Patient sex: F
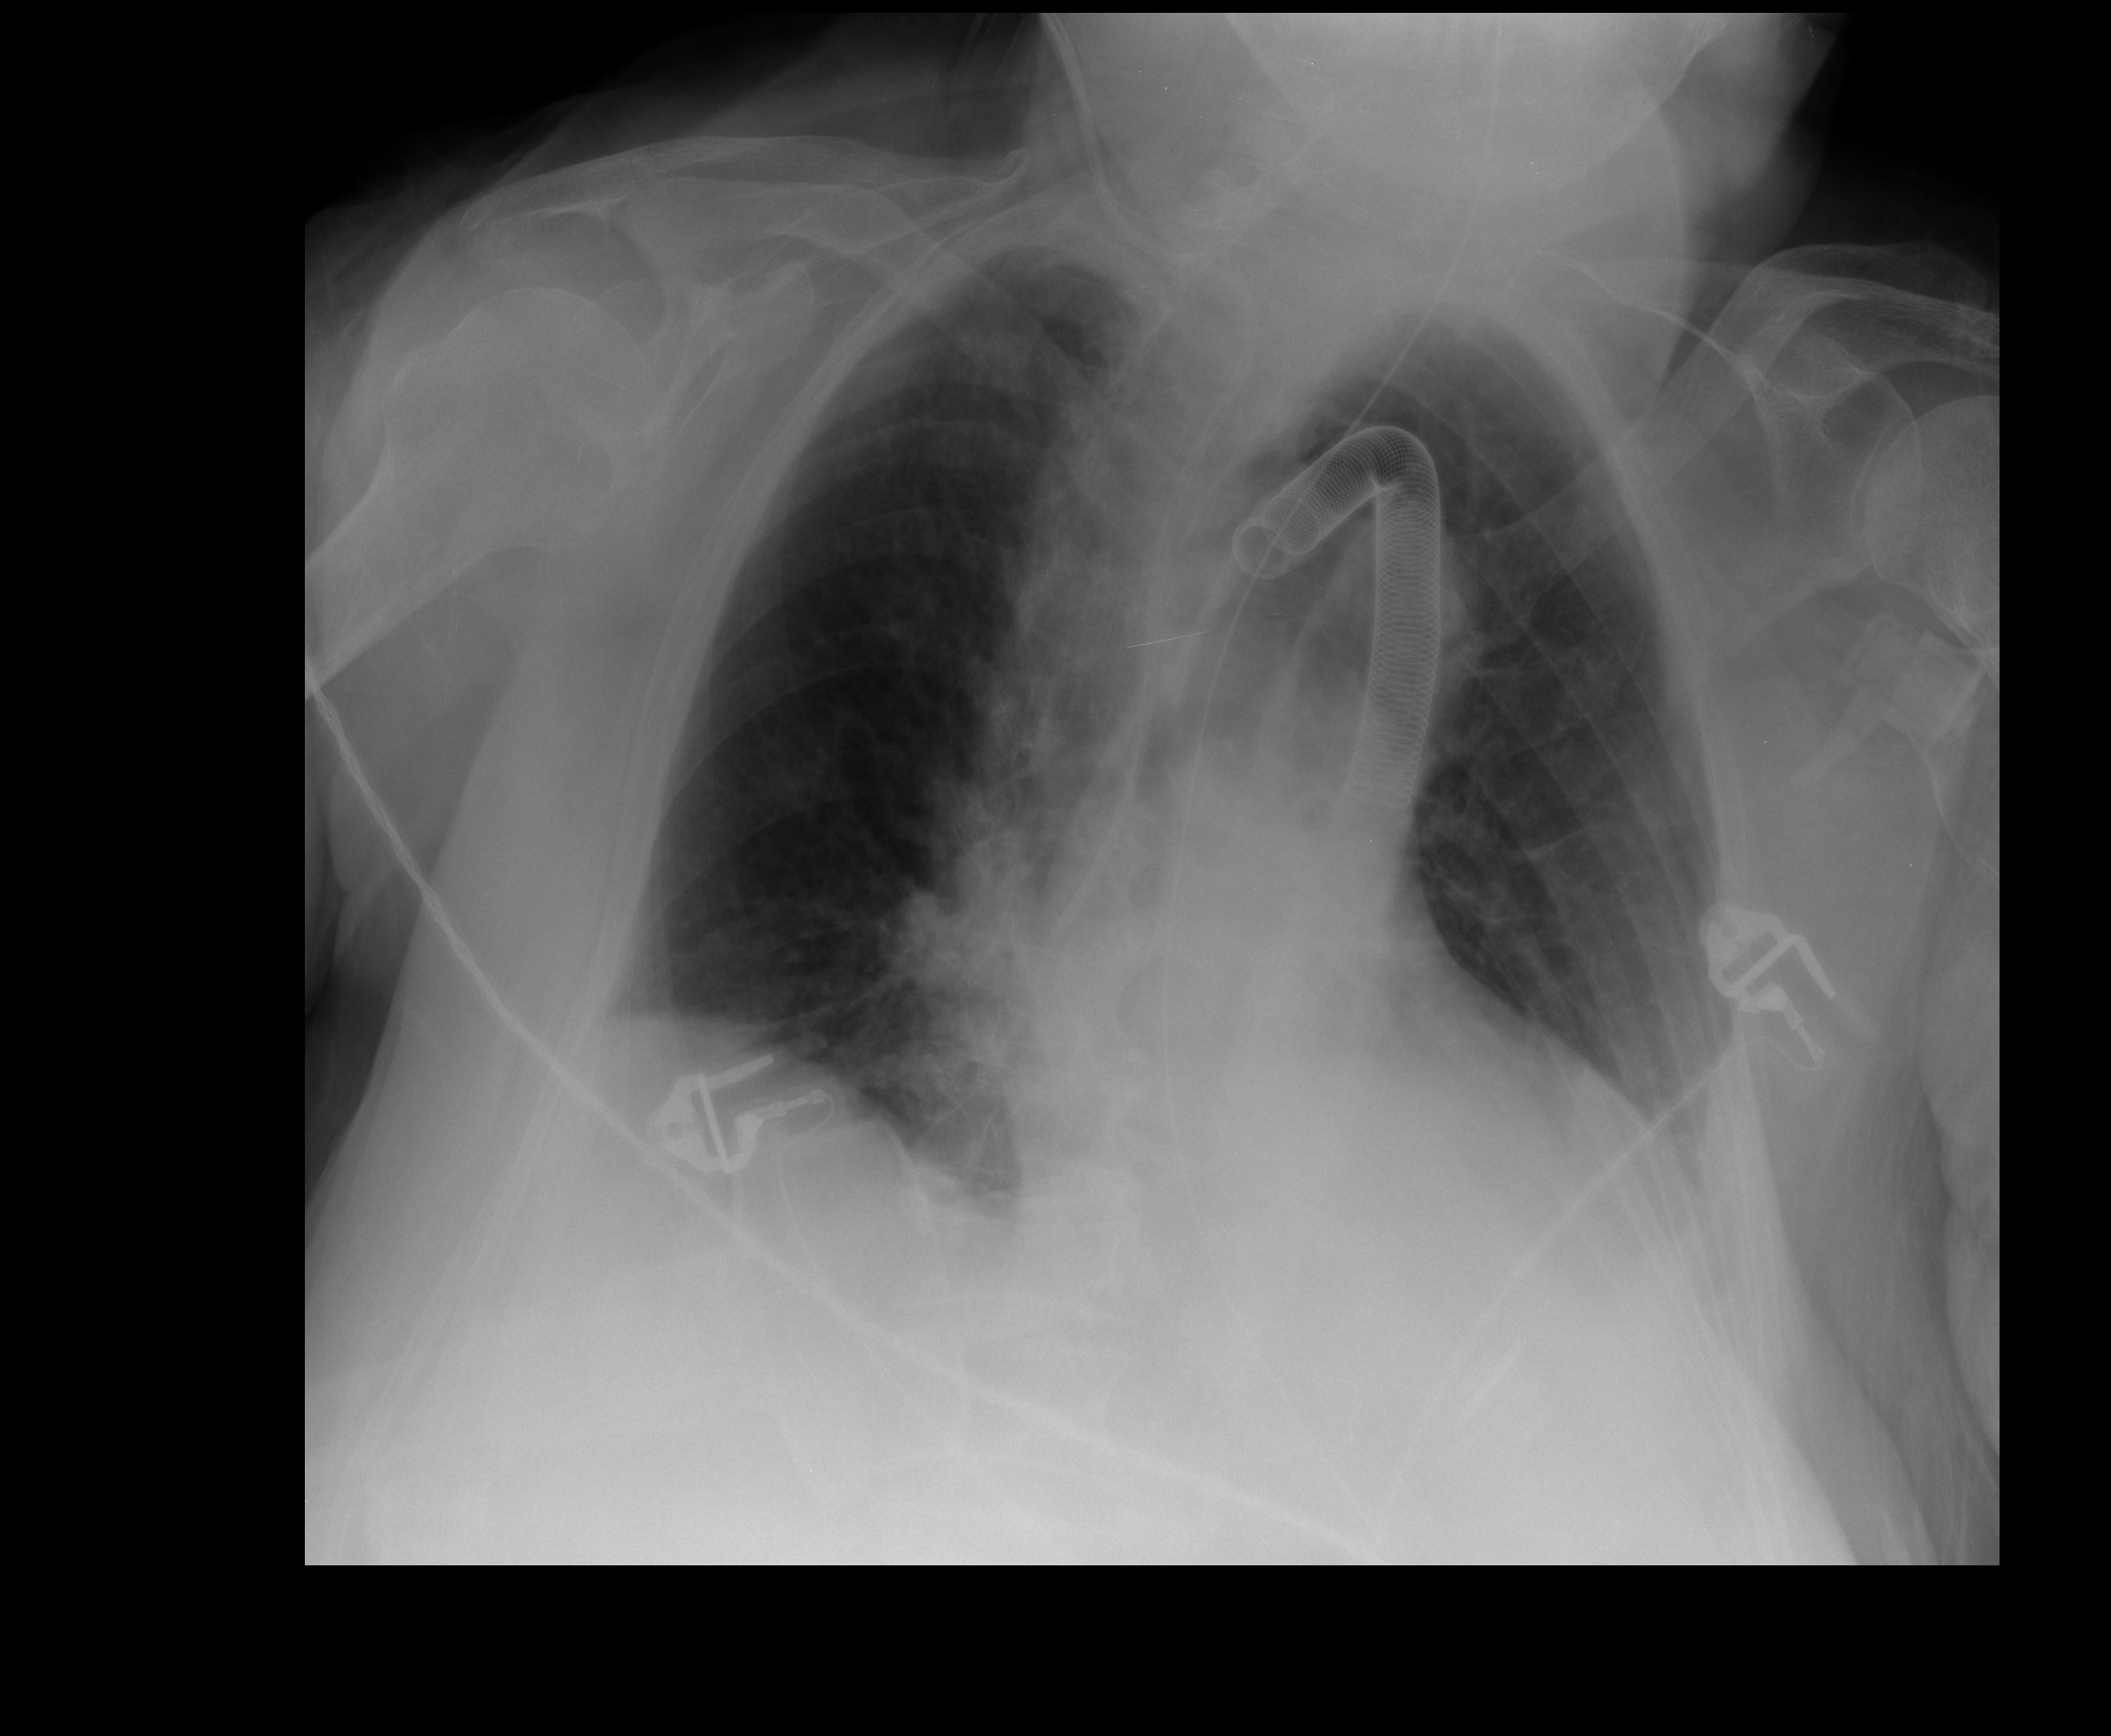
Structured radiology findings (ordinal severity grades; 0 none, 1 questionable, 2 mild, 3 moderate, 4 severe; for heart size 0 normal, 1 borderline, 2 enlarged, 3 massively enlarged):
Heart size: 1
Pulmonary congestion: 1
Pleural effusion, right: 0
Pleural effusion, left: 1
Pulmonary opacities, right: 0
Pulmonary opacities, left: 0
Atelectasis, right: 2
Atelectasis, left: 2